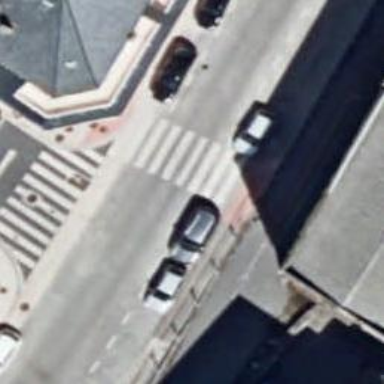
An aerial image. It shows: Uncontrolled crossing on the road.